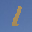
Label: 1